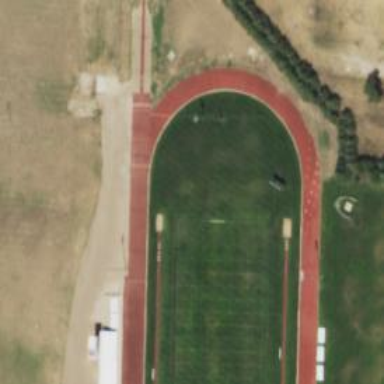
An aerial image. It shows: Athletics track located in leisure land area.